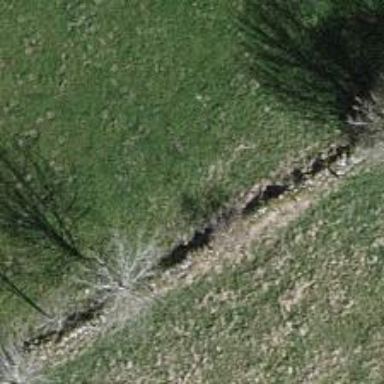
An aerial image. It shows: Wall barrier.